Interaction volume radius: 10 \u00c5
Interaction volume height: 15 \u00c5
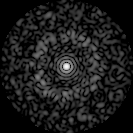
Disorder parameter: 0.8227